Question: I have the following project structure

Is it possible to access usersDev.json via relative path?
when I try with this
'JsonReader jsonReader = new JsonReader(new FileReader("src\main\webapp\static\usersDev.json"));'
It can not find the file. Any help is appreciated.
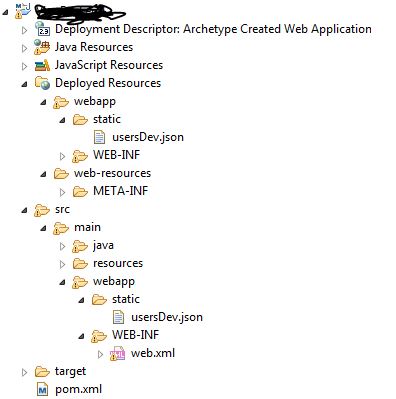
Answer: Never try to read resources from inside an application with 'File'. Use 'getResourceAsStream()' instead.